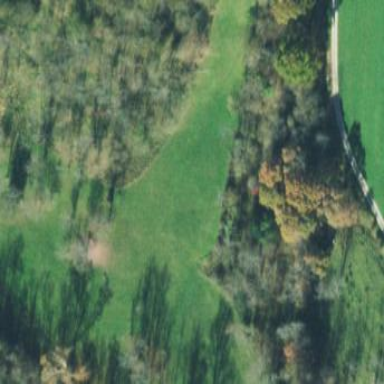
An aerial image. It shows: Golf fairway surrounded by grass in golf sport setting.